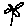
Label: flower